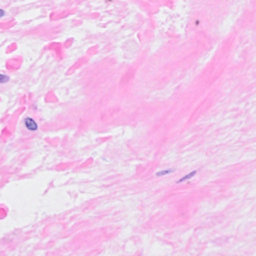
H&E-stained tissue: Breast